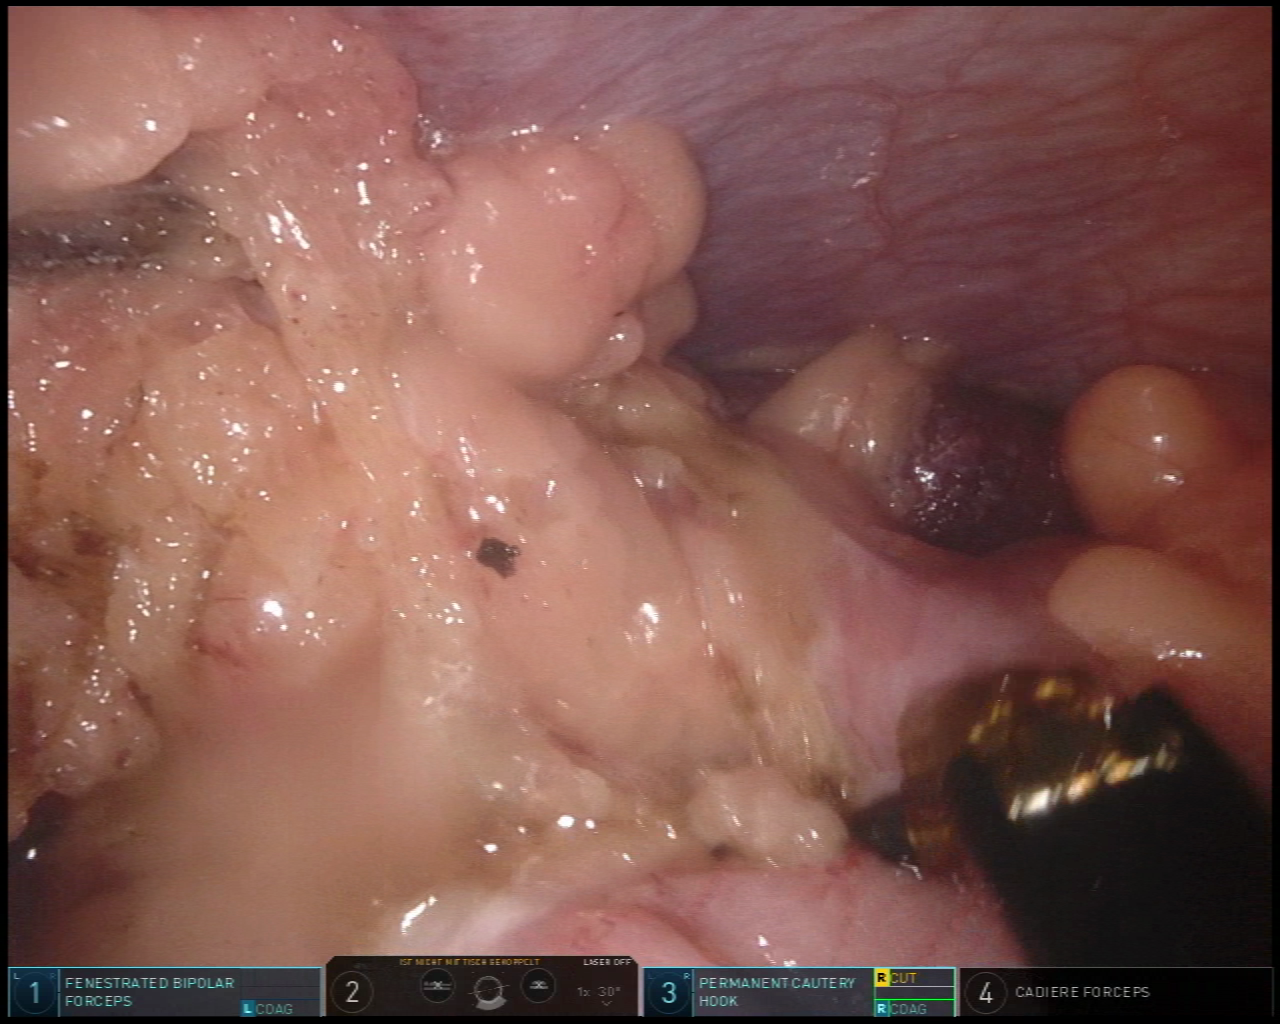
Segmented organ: colon
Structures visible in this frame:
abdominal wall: yes
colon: yes
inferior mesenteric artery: no
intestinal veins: no
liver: no
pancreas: no
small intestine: no
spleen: yes
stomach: no
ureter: no
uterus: no
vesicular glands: no